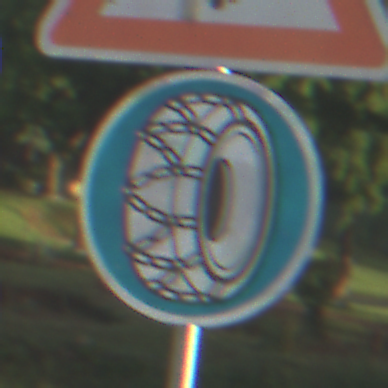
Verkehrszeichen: SchneekettenVorgeschrieben
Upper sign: SchneeOderEisglaette
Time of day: SunriseSunset
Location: Outdoor (Suburban)
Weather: PartlyCloudy
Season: NotSpecified
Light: Natural